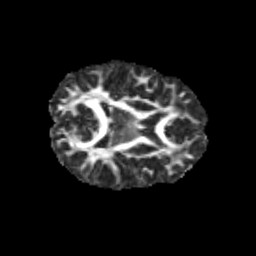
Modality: FA
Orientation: axial
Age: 10
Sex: male
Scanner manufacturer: siemens
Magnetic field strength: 3 T
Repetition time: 3.8 s
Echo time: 0.07 s